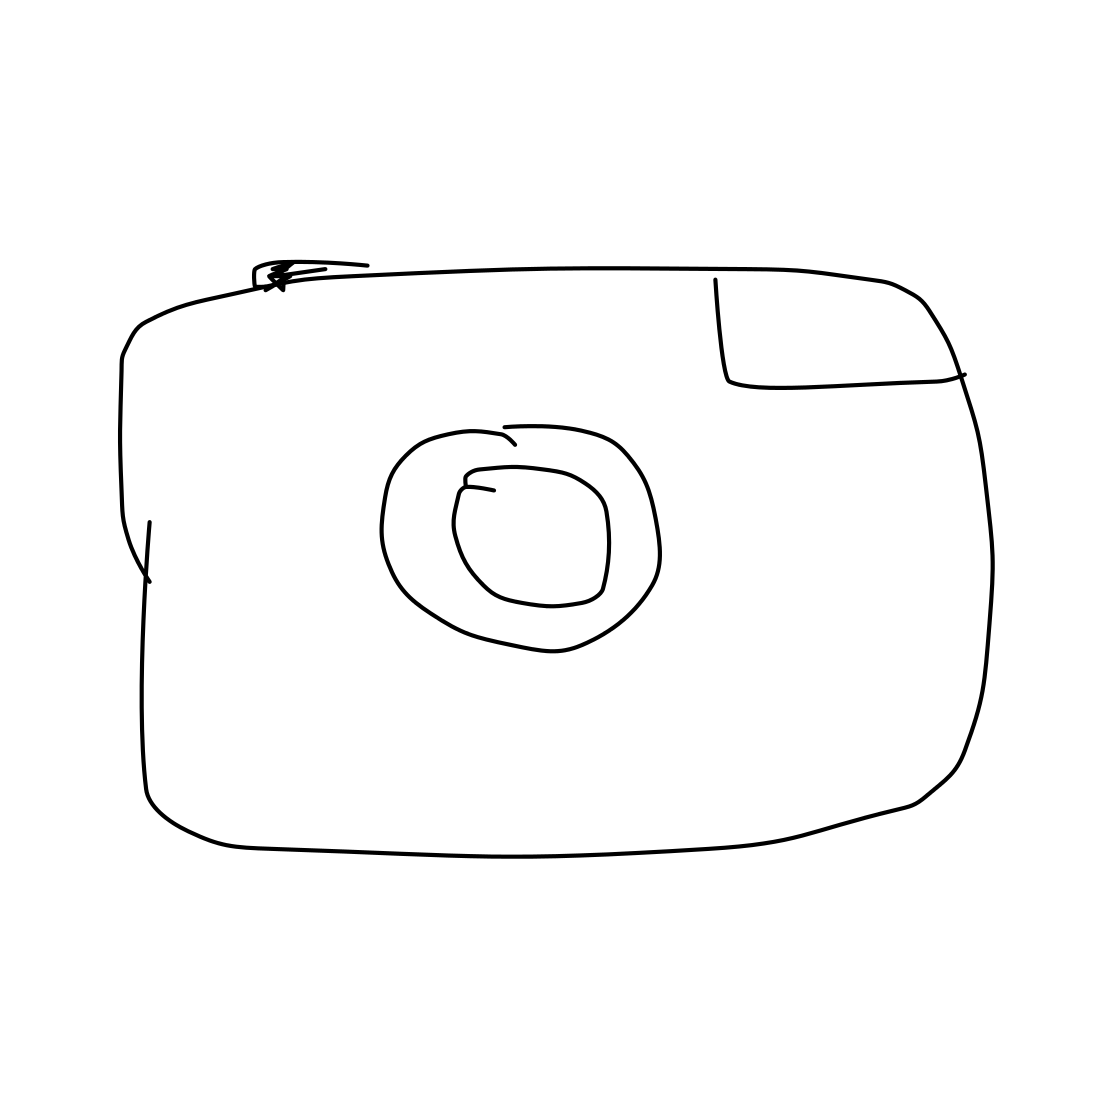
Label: camera